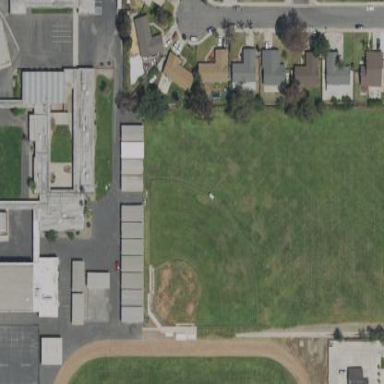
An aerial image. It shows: Baseball/softball pitch for leisure and sports activities.